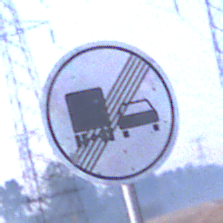
Verkehrszeichen: EndeUeberholverbotKraftfahrzeuge
Umgebung: Outdoor, Nature
Tageszeit: SunriseSunset
Wetter: Clear
Licht: Natural
Jahreszeit: NotSpecified
Kontrast: LowContrast